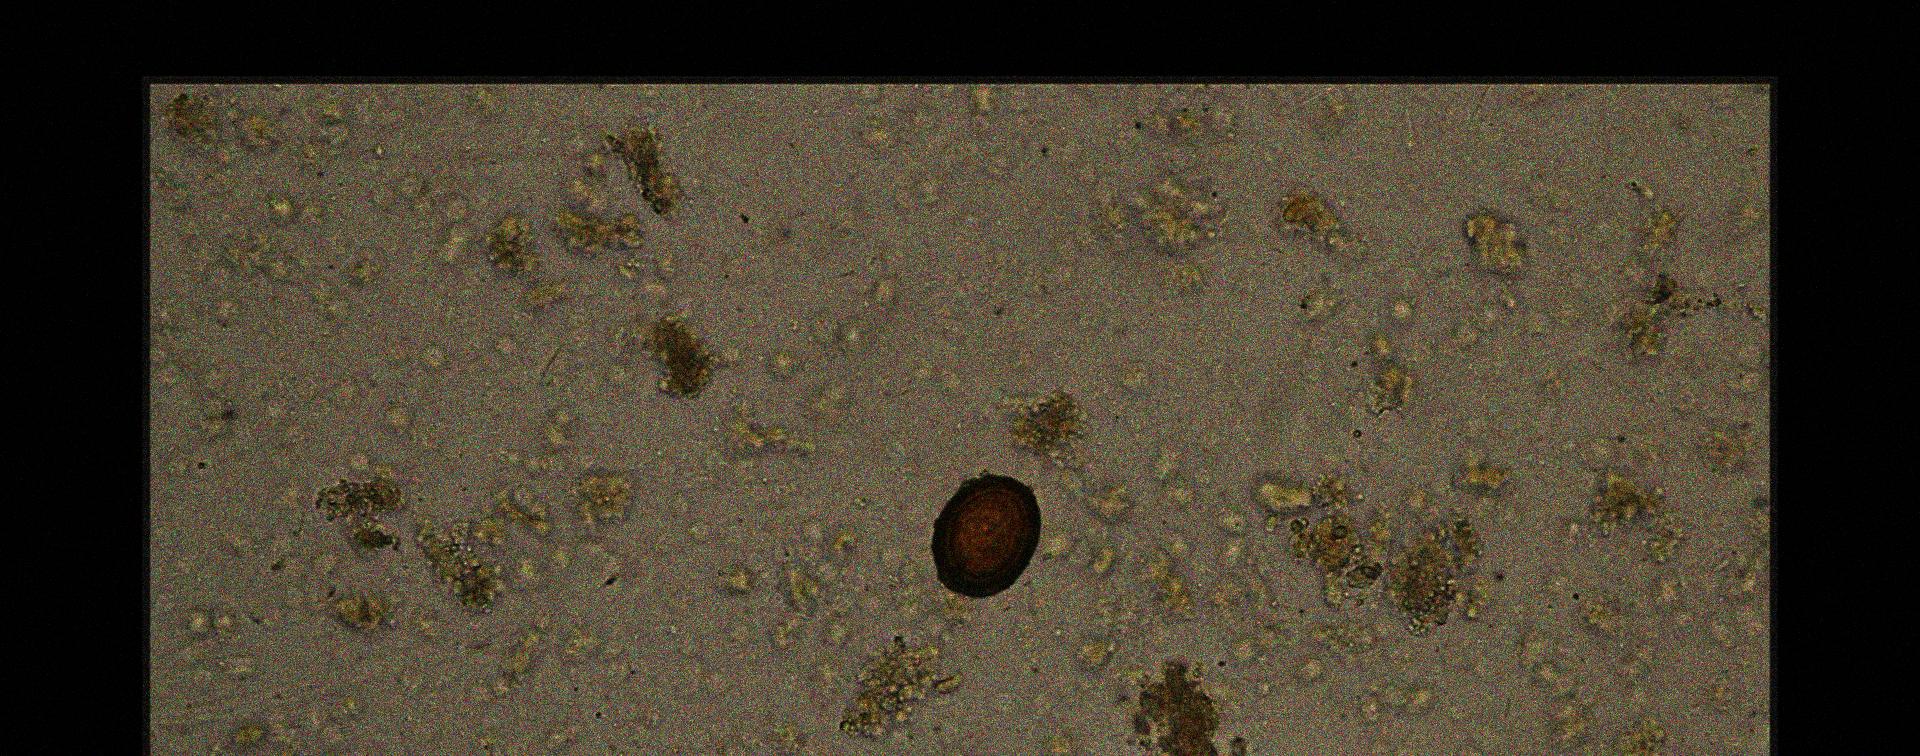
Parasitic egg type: Taenia spp. egg